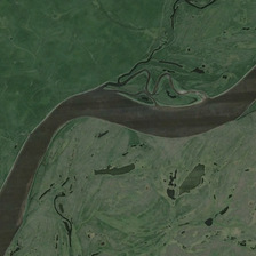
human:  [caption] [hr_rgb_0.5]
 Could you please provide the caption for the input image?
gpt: A river runs through a wheat field.

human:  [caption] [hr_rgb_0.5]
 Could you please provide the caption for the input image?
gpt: The river passes through the wheat fields.

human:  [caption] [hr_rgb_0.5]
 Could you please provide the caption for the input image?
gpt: A river runs through the wheat fields.

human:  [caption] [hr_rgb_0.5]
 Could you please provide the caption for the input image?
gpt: The river flows through the wheat fields.

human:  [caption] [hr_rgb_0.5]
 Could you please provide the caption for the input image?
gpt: A river runs through the wheat fields.